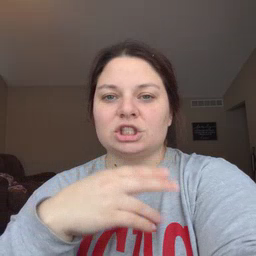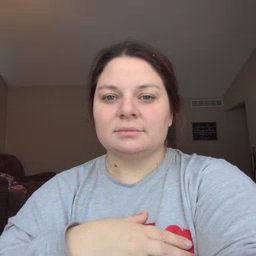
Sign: scissors